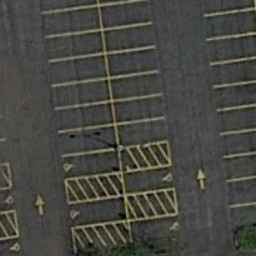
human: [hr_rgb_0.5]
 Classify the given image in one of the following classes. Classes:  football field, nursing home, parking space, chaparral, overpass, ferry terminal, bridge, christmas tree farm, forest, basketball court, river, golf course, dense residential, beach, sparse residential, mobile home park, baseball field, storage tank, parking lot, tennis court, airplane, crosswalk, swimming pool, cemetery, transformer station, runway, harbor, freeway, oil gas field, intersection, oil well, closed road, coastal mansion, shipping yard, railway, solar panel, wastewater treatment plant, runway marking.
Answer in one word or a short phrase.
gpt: parking space